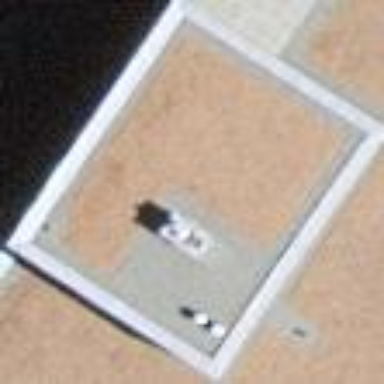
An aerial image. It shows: Building part with flat roof.